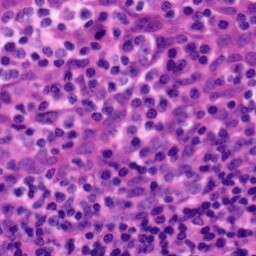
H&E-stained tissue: Tonsil